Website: walmart
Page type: customer-info-address
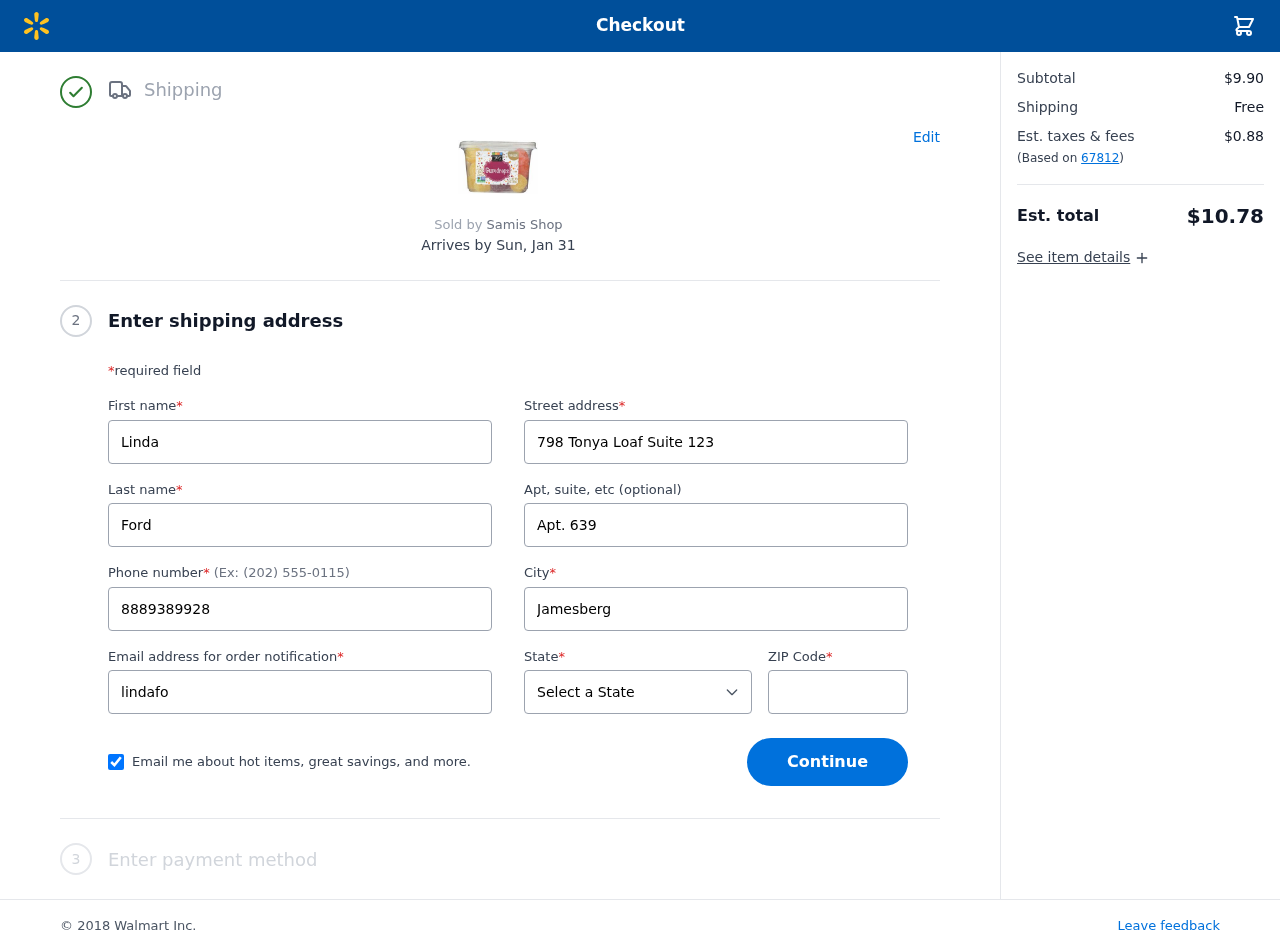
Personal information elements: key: PII_CITY
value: Jamesberg
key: PII_EMAIL
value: lindaford@gmail.com
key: PII_FIRSTNAME
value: Linda
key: PII_LASTNAME
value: Ford
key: PII_PHONE
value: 8889389928
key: PII_POSTCODE
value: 67812
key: PII_STATE
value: VI
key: PII_STREET
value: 798 Tonya Loaf Suite 123
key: PII_STREET2
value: Apt. 639
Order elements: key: ORDER_DELIVERY_DATE
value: Sun, Jan 31
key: ORDER_SUBTOTAL
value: $9.90
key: ORDER_SHIPPING_COST
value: Free
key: ORDER_TAX
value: $0.88
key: ORDER_TOTAL
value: $10.78